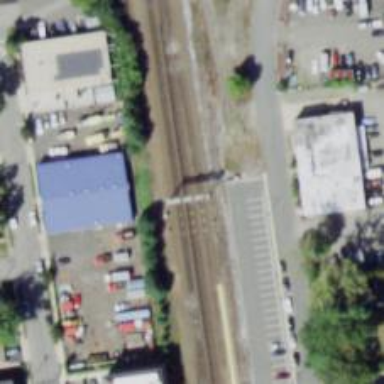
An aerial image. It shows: Railway signal.